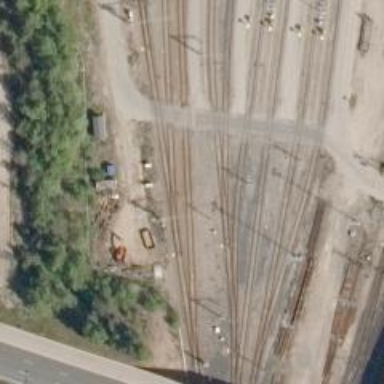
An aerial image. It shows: Railway yard with electrified contact lines.